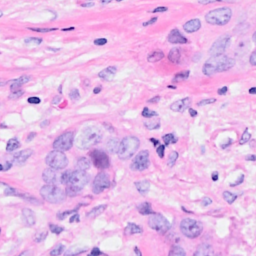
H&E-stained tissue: Breast